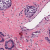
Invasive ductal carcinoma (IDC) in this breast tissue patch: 0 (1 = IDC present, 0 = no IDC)